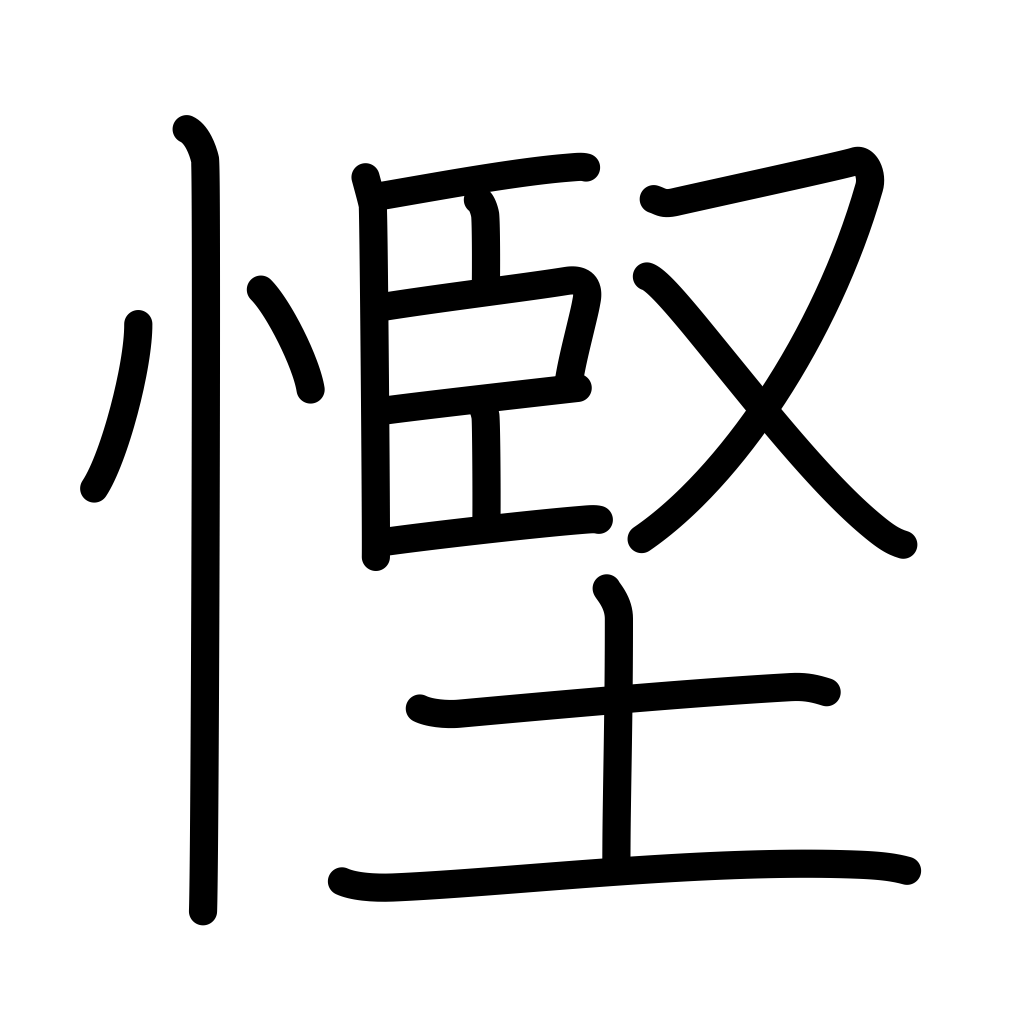
Meaning: regret, stinginess